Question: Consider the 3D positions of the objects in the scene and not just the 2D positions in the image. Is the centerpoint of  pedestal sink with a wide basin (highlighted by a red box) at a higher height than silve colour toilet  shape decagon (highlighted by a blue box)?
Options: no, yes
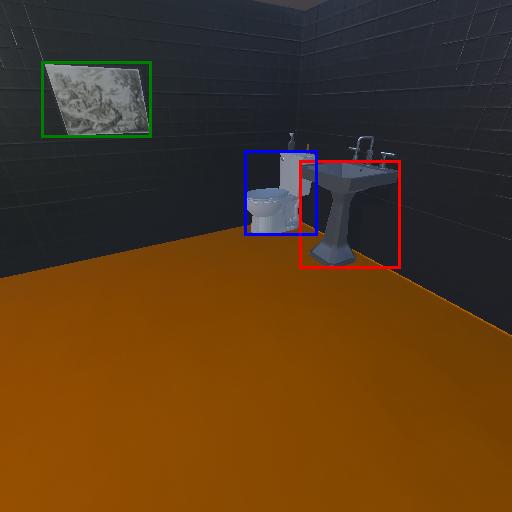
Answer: no